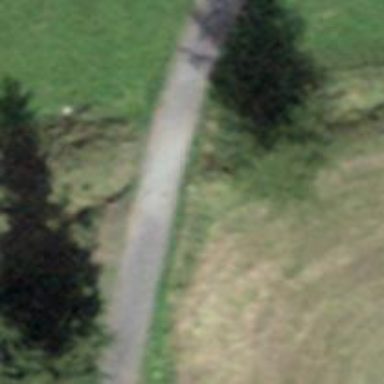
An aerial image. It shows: Culvert tunnel.